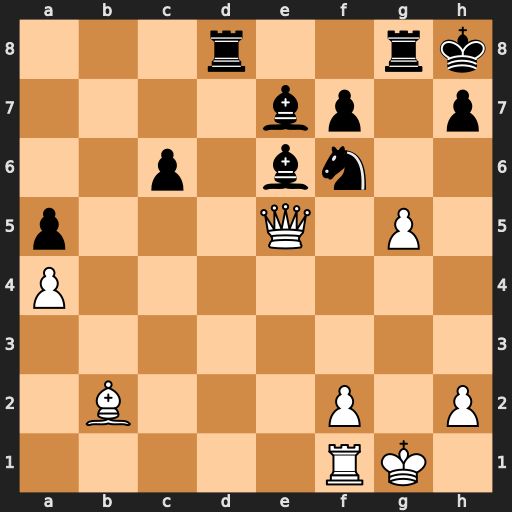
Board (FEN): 3r2rk/4bp1p/2p1bn2/p3Q1P1/P7/8/1B3P1P/5RK1
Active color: w
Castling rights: -
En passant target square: -
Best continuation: Qxf6+ Bxf6 Bxf6+ Rg7 Bxd8